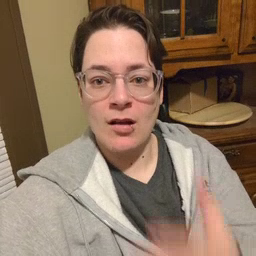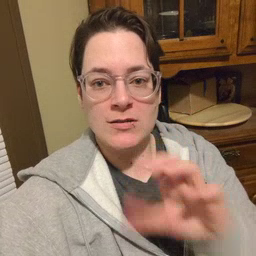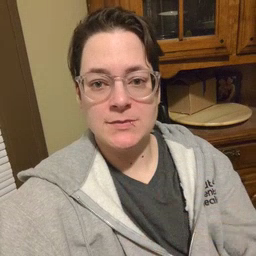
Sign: hot